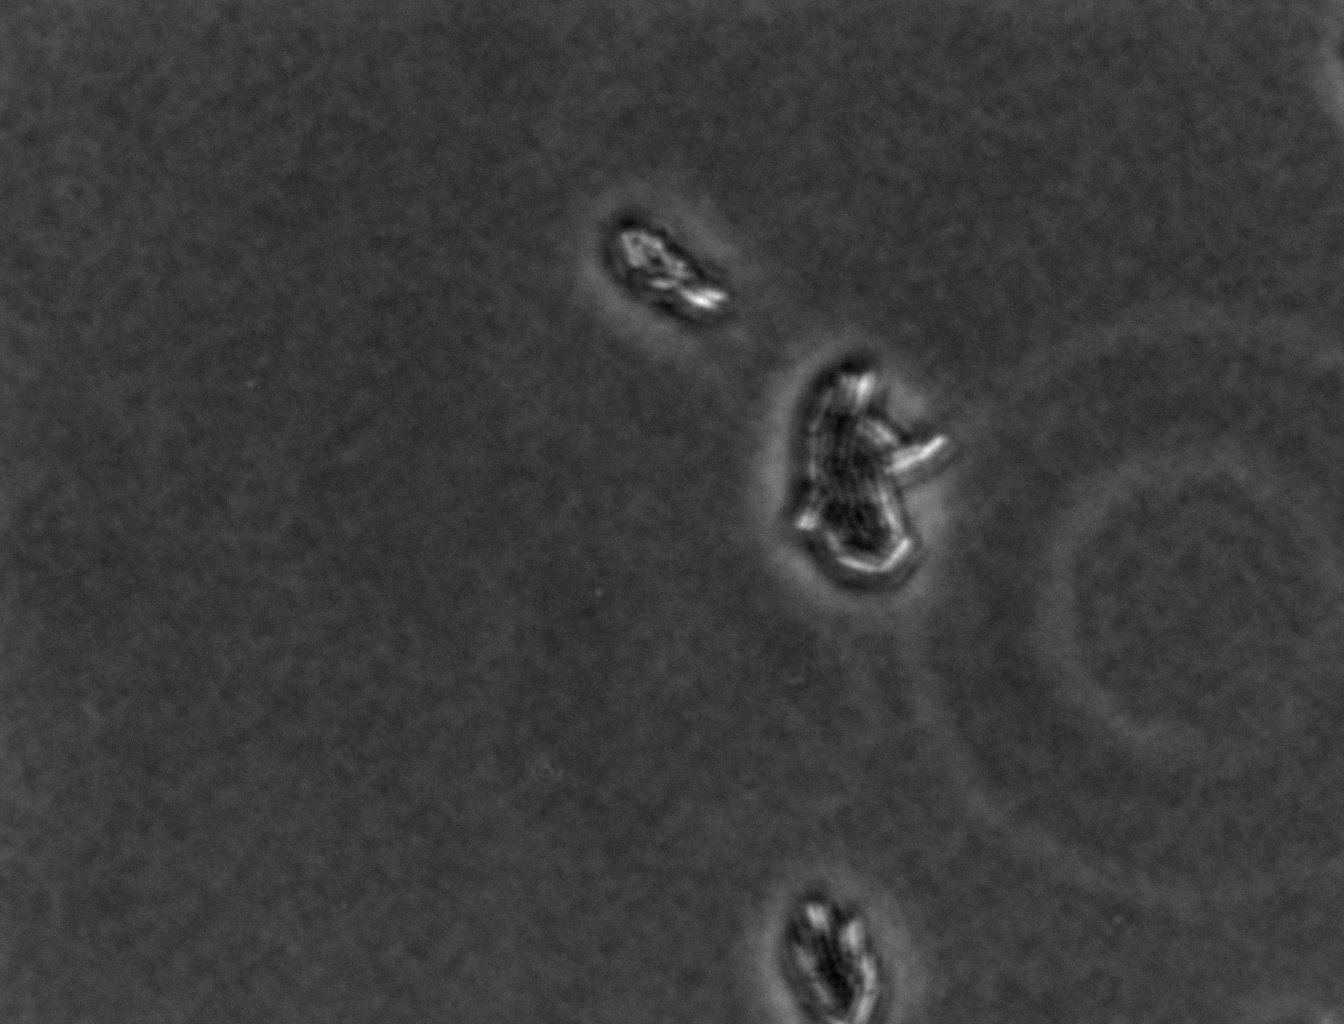
Phase contrast microscopy, 60x objective, 3 h incubation, 1.5% agar